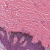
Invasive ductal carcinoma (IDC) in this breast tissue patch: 0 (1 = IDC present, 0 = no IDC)